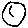
Label: circle